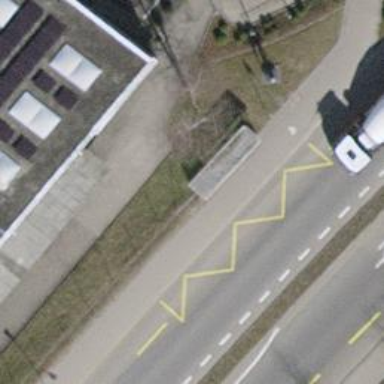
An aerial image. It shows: Bus stop with shelter. It is platform for public transport.